Question: I created a ScatterChart to visualize relationships between different data-fields.
The visualized data can be numeric or nominal/ordinal in nature.
The nominal/ordinal values are therefore mapped to numeric values.
A simple example would be "Age + Gender", where gender is nominal and I map 'male' => 1, 'female ' => 2 to get the desired output.

So far so good, chart is working, but I need help formatting it.
As you can see the first gender column is displayed on the y axis and the second one at the far right side of the graph. I would like them to be layed out "pretty" as in some space to the y-axis, some space to the right end.
Also I would like to display the appropriate tick marks for "male" and "female" on the y-axis.
EXTENSION:
I also want to split the data into different series to be able to colorize e.g. 'male' and 'female' data points in different colors.
What I do is build 3 columns in my data-table (age, male, female), but I can't quite get it to output correctly. Currently it's all merging into one displayed column.
Here's my Code so far:
'''
var drawMe = function(){
var columns = 0;
var xColumns = 0;
var yColumns = 0;
var gdata = new google.visualization.DataTable();
/**
* data Object:
* data.xName = Name of x parameter
* data.yName = Name of y parameter
* data.x = data for x paramter
* data.y = data for y parameter
* data.xType = type of x parameter, either num (= number) or other (= string)
* data.yType = type of y parameter, either num (= number) or other (= string)
* data.xChoices = array of strings representing availble choices for x if xType !== num
* daty.yChoices = array of strings representing availble choices for y if yType !== num
*
*/
if(data.xType === 'num'){
gdata.addColumn('number', data.xName);
xColumns++;
columns++;
} else {
for(var i = 0; i < data.xChoices.length; i++){
gdata.addColumn('number', data.xChoices[i]);
xColumns++;
columns++;
}
}
if(data.yType === 'num'){
gdata.addColumn('number', data.yName);
yColumns++;
columns++;
} else {
for(var i = 0; i < data.yChoices.length; i++){
gdata.addColumn('number', data.yChoices[i]);
columns++;
yColumns++;
}
}
var x;
var y;
for(var i = 0; i < count; i++){ // count is set by closure, cause data is paged via ajax
// initialize zero row
var row = [];
for(var j = 0; j < columns; j++){
row[j] = null;
}
if(data.xType === 'num'){
x = parseFloat(data.x[i]);
row[0] = x;
} else {
var index = data.xChoices.indexOf(data.x[i]);
x = {
v: index + 1, // don't start at 0
f: data.xChoices[index],
};
row[index] = x;
}
if(data.yType === 'num'){
y = parseFloat(data.y[i]);
row[xColumns] = y;
} else {
var index = data.yChoices.indexOf(data.y[i]);
y = {
v: index + 1, // don't start at 0
f: data.yChoices[index],
};
row[xColumns + index] = y;
}
gdata.addRow(row);
}
var xTitle = data.xName;
if(data.xUnit){
xTitle += ' [' + data.xUnit + ']';
}
var yTitle = data.yName;
if(data.yUnit){
yTitle += ' [' + data.yUnit + ']';
}
var xGridLines = -1;
var yGridLines = -1;
var xTicks = false;
var yTicks = false;
if(data.xType !== 'num' && data.xChoices){
xGridLines = data.xChoices.length + 2;
xTicks = [{v: 0, f: ''}]; // empty tick at the beginning
for(var i = 0; i < data.xChoices.length; i++){
xTicks.push({v: i+1, f: data.xChoices[i]});
}
xTicks.push({v: 3, f: ''}); // empty tick at the end
}
if(data.yType !== 'num' && data.yChoices){
yGridLines = data.yChoices.length + 2;
yTicks = [{v: 0, f: ''}];
for(var i = 0; i < data.yChoices.length; i++){
yTicks.push({v: i+1, f: data.yChoices[i]});
}
yTicks.push({v: 3, f: ''});
}
var options = {
title: data.xName + ' vs. ' + data.yName,
hAxis: {
title: xTitle,
gridlines: {
count: xGridLines
}
},
vAxis: {
title: yTitle,
gridlines: {
count: yGridLines
}
}
};
if(xTicks !== false){
options.hAxis.ticks = xTicks;
options.hAxis.viewWindowMode = 'pretty';
}
if(yTicks !== false){
options.vAxis.ticks = yTicks;
options.vAxis.viewWindowMode = 'pretty';
}
options.series = {};
for(var i = 0; i < columns; i++){
options.series[i] = {color: atk.COLORS[i], visibleInLegend: true};
}
var chart = new google.visualization.ScatterChart(element);
chart.draw(gdata, options);
};
'''
Thanks for your help and time!
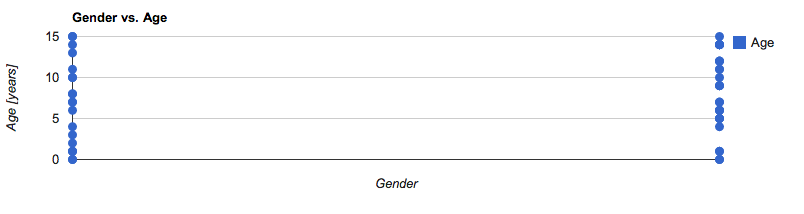
Answer: You're in luck, there is an update to the API that is in the RC version (1.1) that should be able to do exactly what you want. Load the RC version first:
'''
google.load('visualization', '1.1', {packages: ['corechart']});
'''
Then set the hAxis.ticks option like this:
'''
hAxis: {
ticks: [{v: 0, f: ''}, {v: 1, f: 'Male'}, {v: 2, f: 'Female'}, {v: 3, f: ''}]
}
'''
Try that and see if it works.
Edit:
To make the males and females different colors, you need to split the data into two separate columns. You can accomplish this by using a DataView:
'''
// assumes Male/Female is column 0 and age is column 1 in your DataTable
var view = new google.visualization.DataView(data);
view.setColumns([0, {
type: 'number',
label: 'Age',
calc: function (dt, row) {
// return a value only if male
return (dt.getValue(row, 0) == 1) ? dt.getValue(row, 1) : null;
}
}, {
type: 'number',
label: 'Age',
calc: function (dt, row) {
// return a value only if female
return (dt.getValue(row, 0) == 2) ? dt.getValue(row, 1) : null;
}
}]);
'''
Draw the chart using the DataView instead of the DataTable.